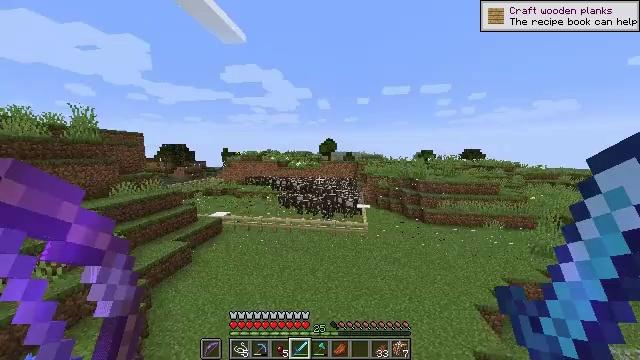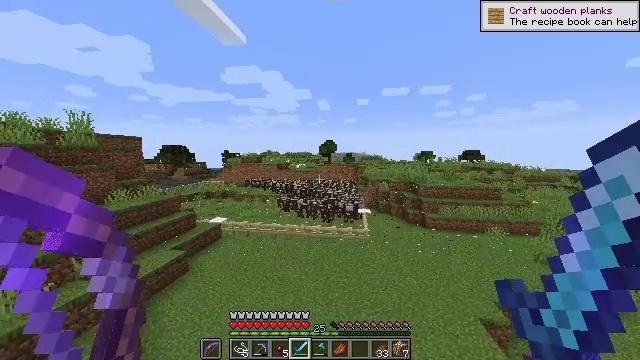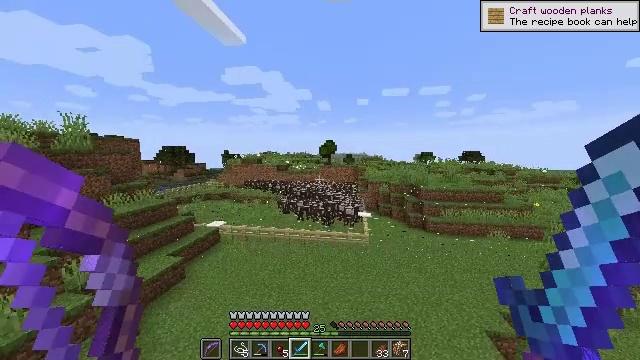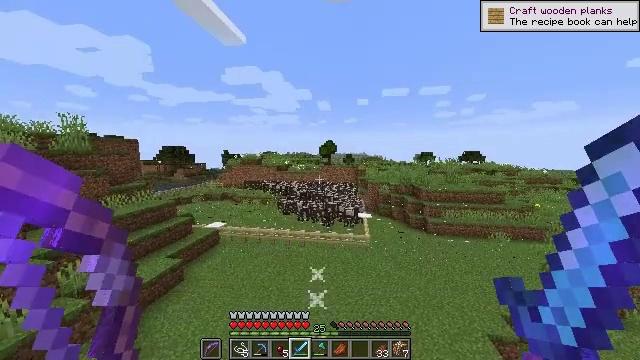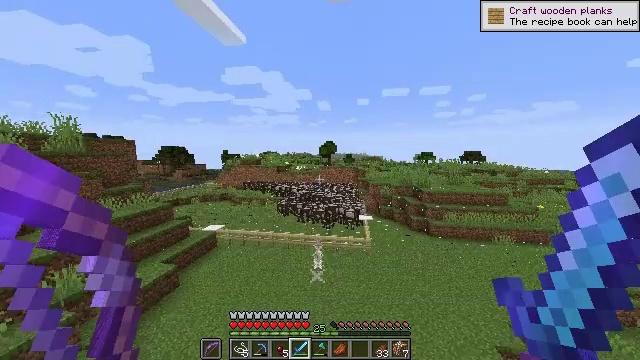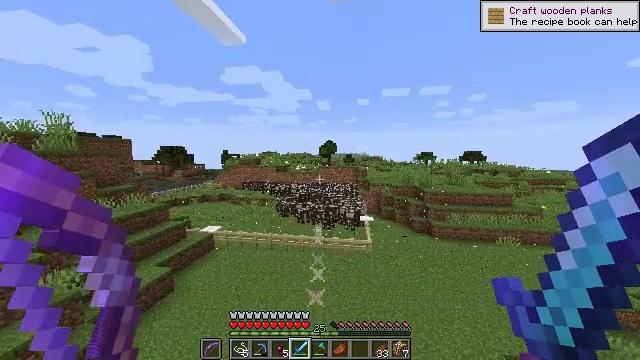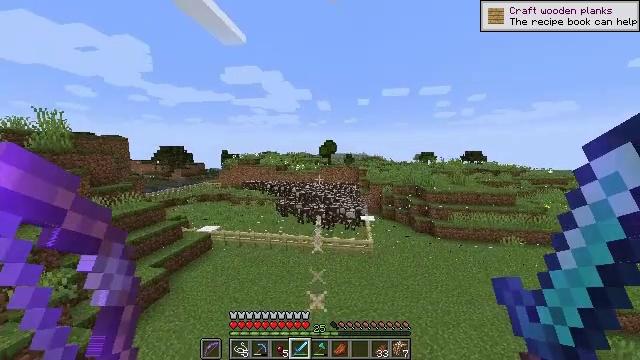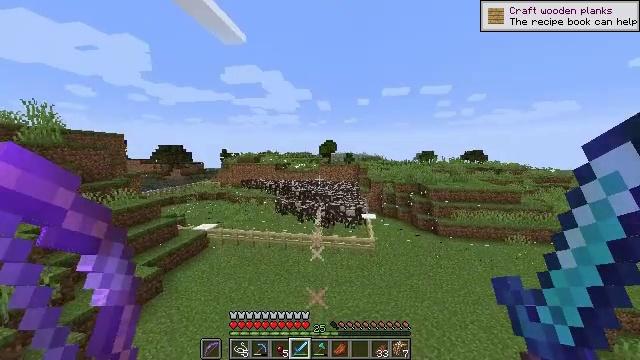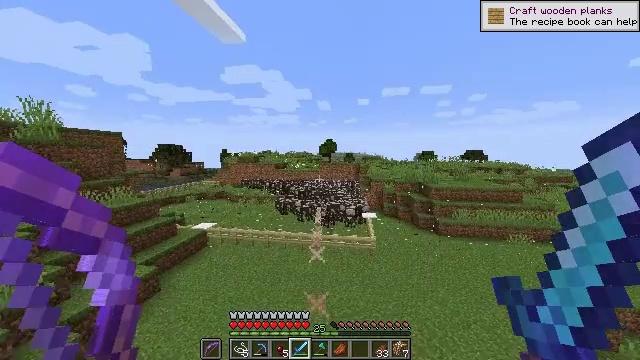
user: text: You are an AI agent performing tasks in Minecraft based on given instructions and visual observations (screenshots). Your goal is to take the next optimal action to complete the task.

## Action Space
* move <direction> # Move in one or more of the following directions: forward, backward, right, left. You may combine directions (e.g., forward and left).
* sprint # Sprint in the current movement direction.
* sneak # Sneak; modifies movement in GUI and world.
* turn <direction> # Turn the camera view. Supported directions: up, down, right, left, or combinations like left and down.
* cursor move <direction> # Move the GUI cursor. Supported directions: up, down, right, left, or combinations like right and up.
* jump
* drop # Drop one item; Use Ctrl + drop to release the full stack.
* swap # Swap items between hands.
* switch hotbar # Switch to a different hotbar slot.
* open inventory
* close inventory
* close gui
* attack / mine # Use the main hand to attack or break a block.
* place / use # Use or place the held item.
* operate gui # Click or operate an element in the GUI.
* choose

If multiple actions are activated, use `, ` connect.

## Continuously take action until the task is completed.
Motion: motion action
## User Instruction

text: Kill mobs.
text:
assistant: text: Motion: move forward, sprint, jump
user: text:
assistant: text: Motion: move forward, sprint, jump
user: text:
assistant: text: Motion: move forward, sprint, jump
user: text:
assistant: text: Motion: move forward, sprint, jump
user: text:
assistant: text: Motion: move forward, sprint, jump
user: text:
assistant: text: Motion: move forward, sprint, jump
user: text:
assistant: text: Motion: move forward, sprint, jump
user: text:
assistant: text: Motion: move forward, sprint, jump
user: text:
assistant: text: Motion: sprint, jump